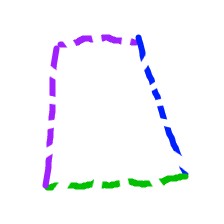
Shape: trapezoid